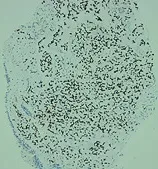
Preoperative immunohistochemical staining of descending duodenum, left lung mass, and left upper bronchus. (D) Immunohistochemical staining of caudal-type homeobox transcription factor 2 (CDX2) expression in the left lung mass.
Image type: pathology (immunostaining)